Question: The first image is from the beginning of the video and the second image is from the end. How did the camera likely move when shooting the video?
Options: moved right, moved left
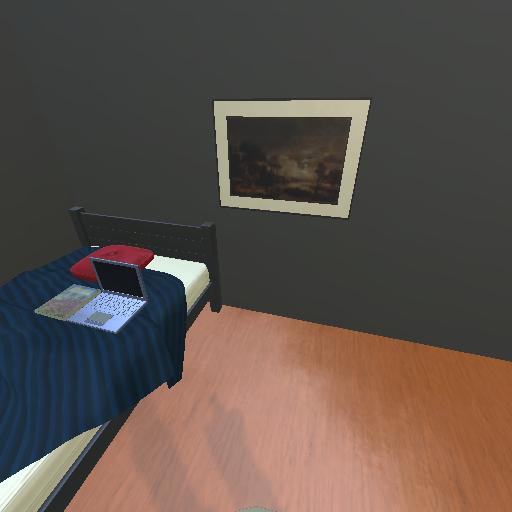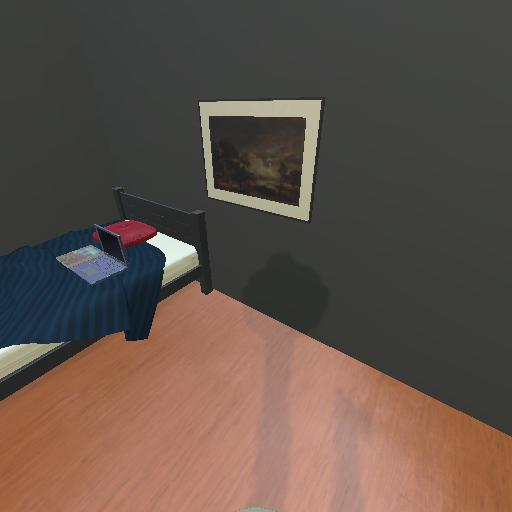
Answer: moved right